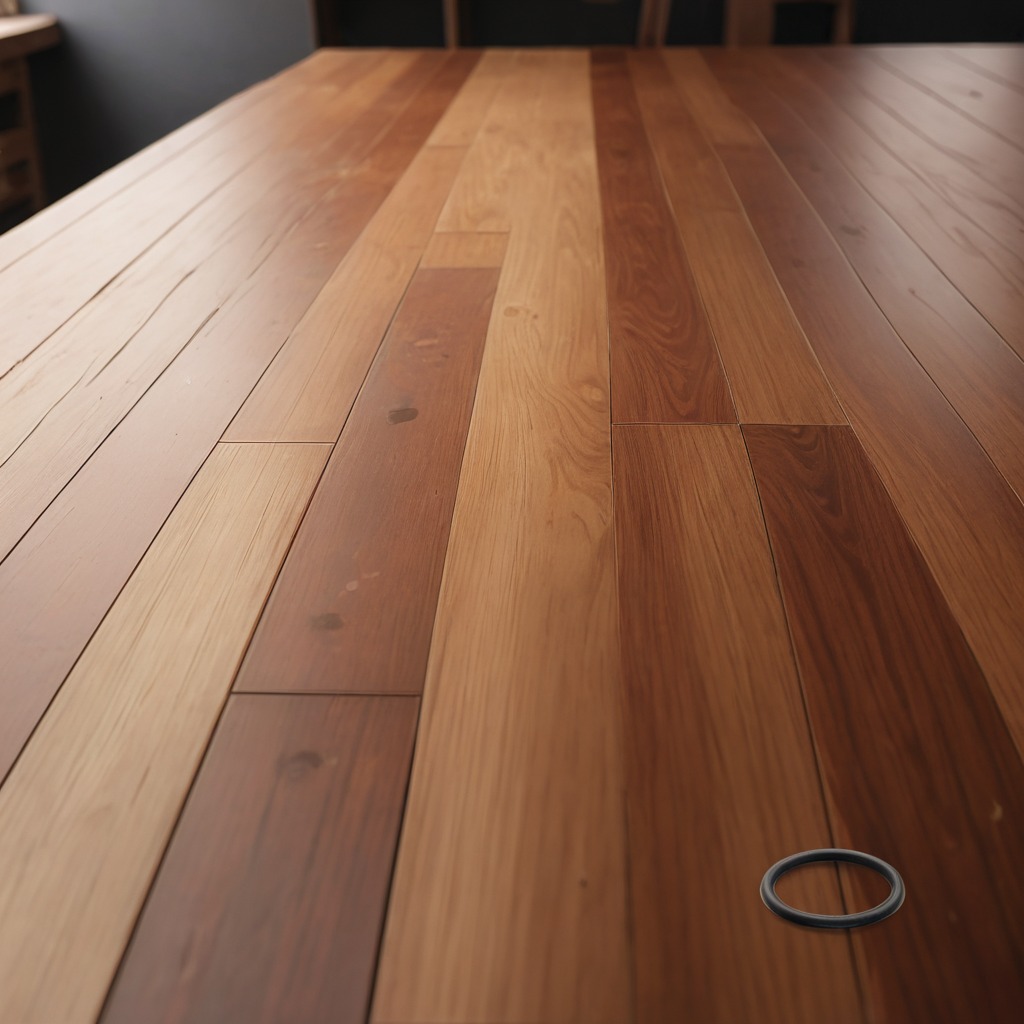
A rubber O-ring is lying on a wooden table in a carpentry studio.